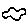
Label: cloud